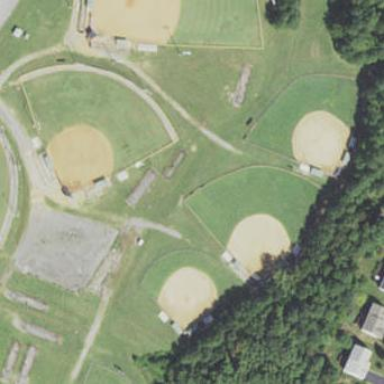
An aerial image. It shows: Grass pitch used for baseball and softball sports.